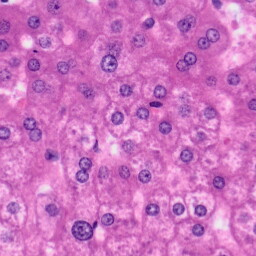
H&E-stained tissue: Liver